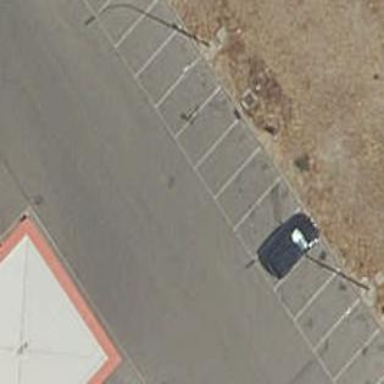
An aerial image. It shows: Street-side parking lot with asphalt surface.